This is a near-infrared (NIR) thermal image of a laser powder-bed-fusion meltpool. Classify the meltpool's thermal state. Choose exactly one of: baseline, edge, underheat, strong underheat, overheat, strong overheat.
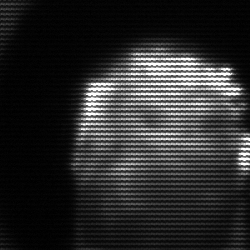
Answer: baseline